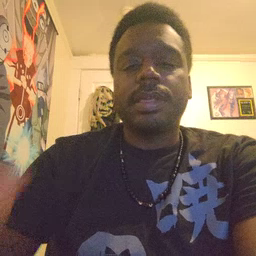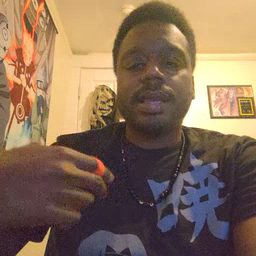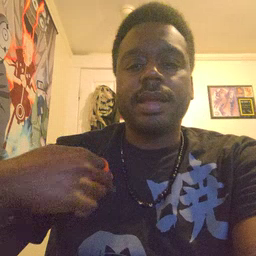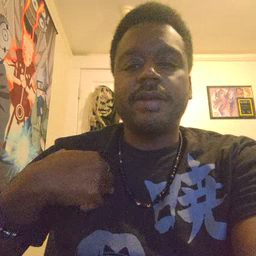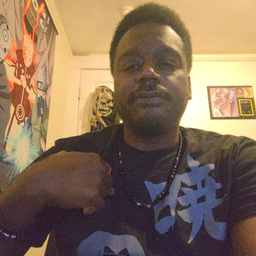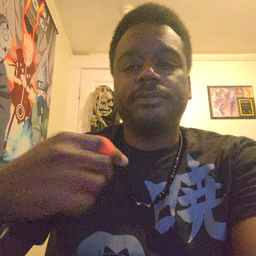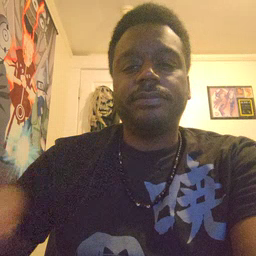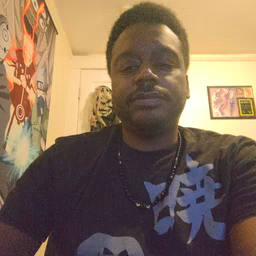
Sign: have